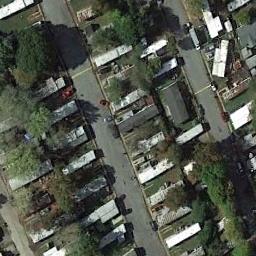
Label: residential